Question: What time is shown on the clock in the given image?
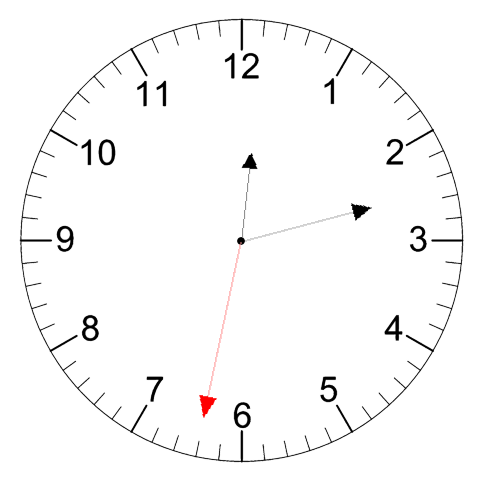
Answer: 12:12:32